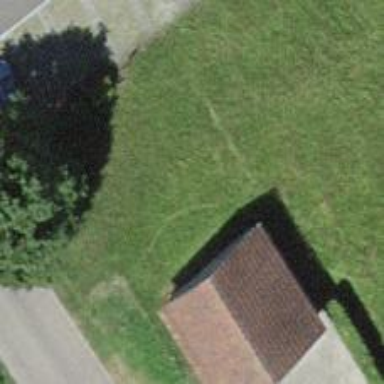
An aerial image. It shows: Shed building.